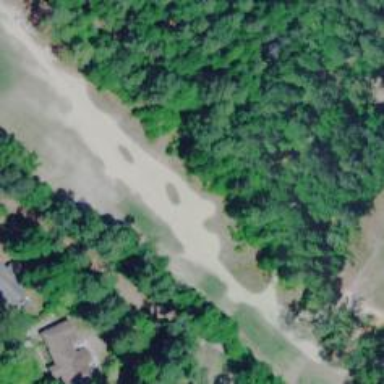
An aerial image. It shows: Sand bunker on golf course.